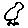
Label: bird